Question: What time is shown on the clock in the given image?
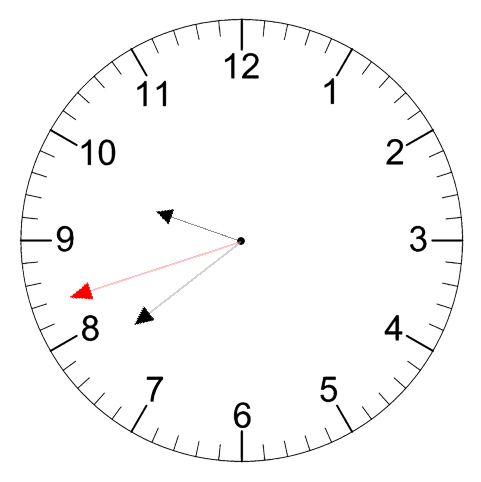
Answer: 09:38:42